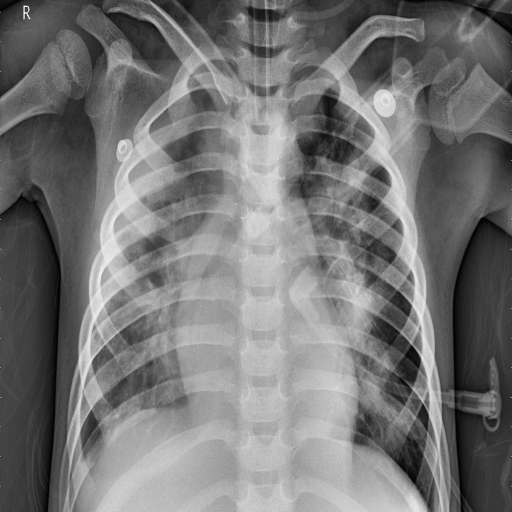
Finding: PNEUMONIA